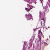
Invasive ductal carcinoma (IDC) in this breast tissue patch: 0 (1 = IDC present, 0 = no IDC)